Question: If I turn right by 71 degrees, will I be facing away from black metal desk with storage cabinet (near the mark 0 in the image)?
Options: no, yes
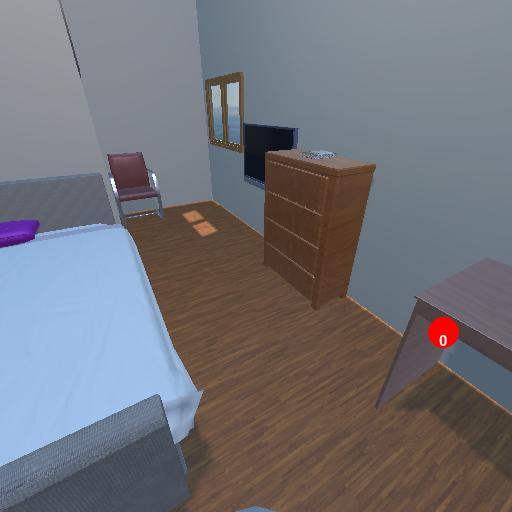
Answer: no